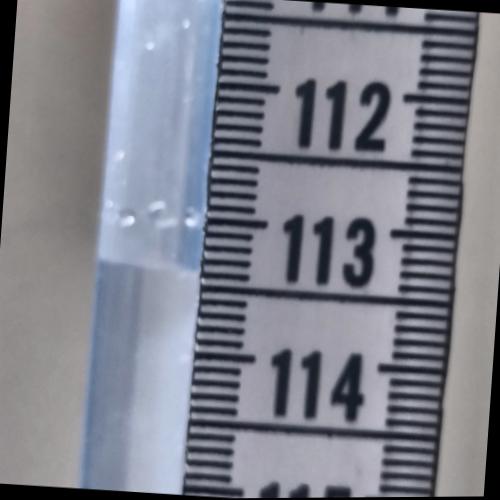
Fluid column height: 113.4 cm